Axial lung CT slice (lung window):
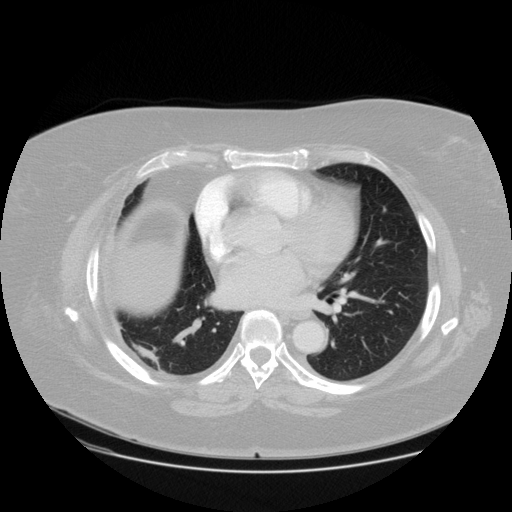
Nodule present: no